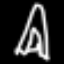
Label: The Eiffel Tower